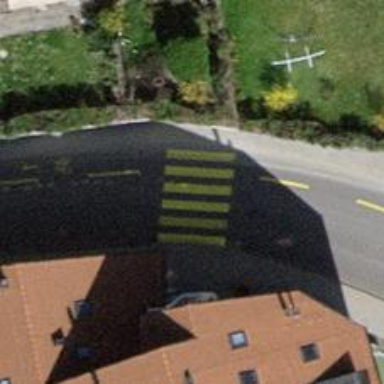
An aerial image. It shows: Marked crossing on the road.